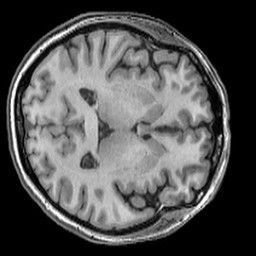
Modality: T1w
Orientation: axial
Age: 44
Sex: female
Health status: ill
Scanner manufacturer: ge
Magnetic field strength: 3 T
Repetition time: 0.008164 s
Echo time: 0.003184 s